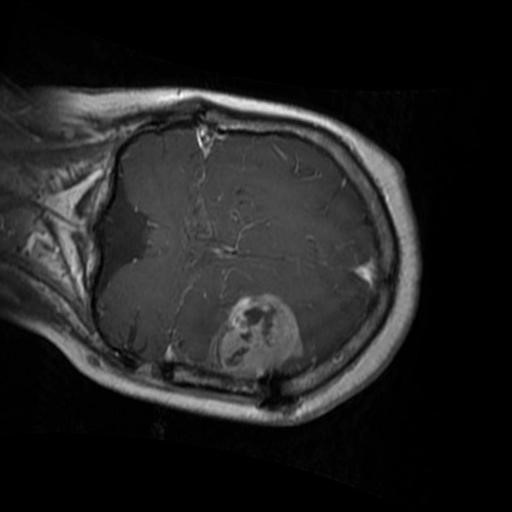
Label: brain_glioma